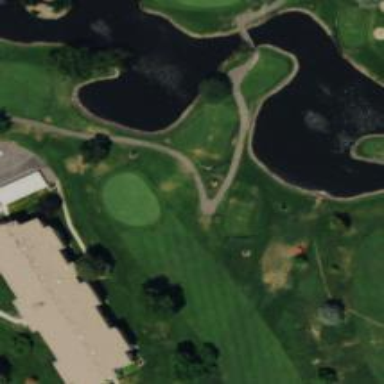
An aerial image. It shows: Golf hole on golf course.